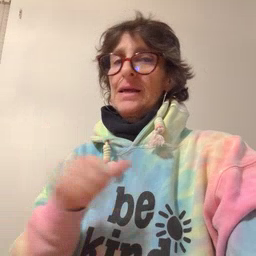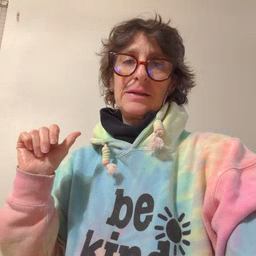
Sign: any